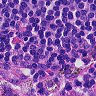
Metastatic tissue present: no